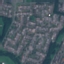
Label: Residential